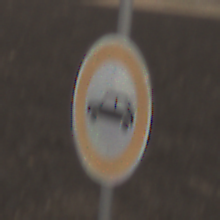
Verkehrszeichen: VerbotPersonenkraftwagen
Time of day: MorningAfternoon
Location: Outdoor (Nature)
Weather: Overcast
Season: NotSpecified
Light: Natural